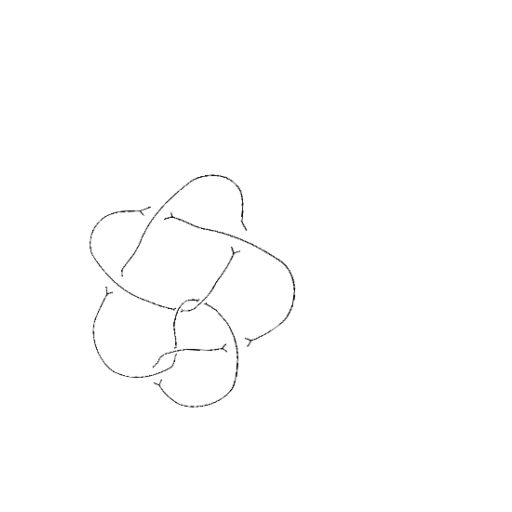
Crossing number: 8